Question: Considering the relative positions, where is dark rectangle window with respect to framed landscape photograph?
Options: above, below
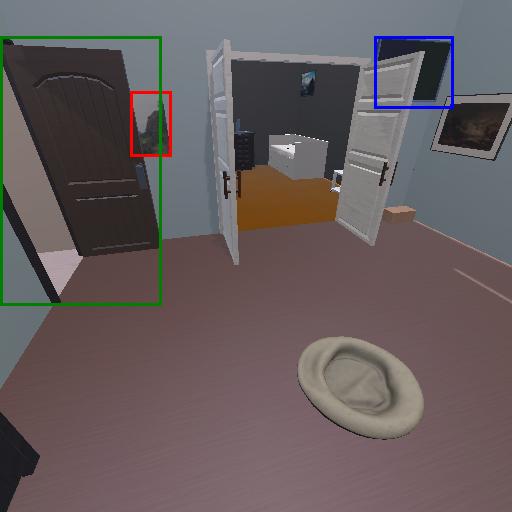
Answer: above